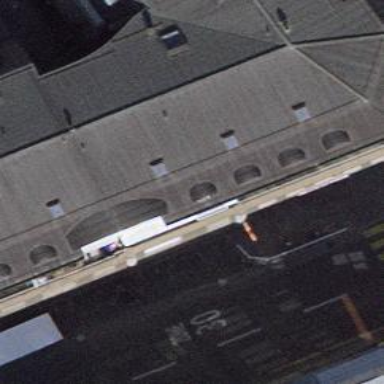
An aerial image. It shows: Footway with paving stones under covered arcade.